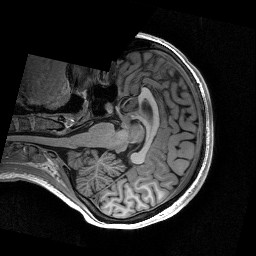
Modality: T1w
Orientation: axial
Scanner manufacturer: siemens
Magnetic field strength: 3 T
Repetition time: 2.53 s
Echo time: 0.00267 s